Aerial crown-view tile of a tropical tree (Barro Colorado Island, Panama), acquired 20250715:
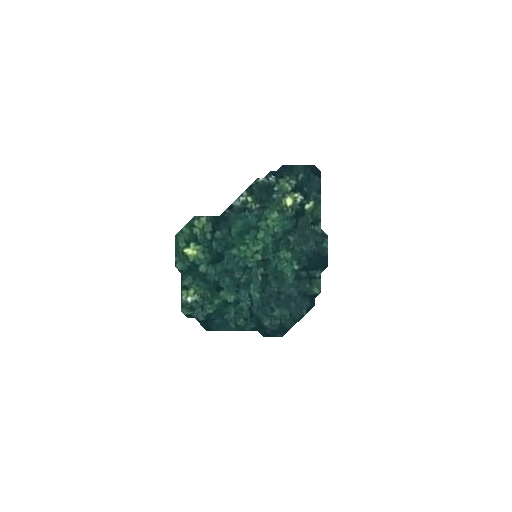
Species: Dipteryx oleifera
GBIF accepted scientific name: Dipteryx oleifera
Crown area: 28.479 m²